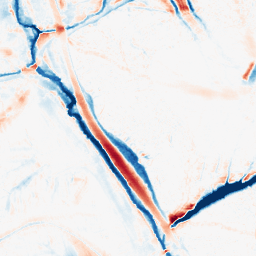
Category: morphological
Decomposition family: morphological_ellipse
Decomposition parameters: operation: average
width: 20
height: 30
Upsampling method: cubic_mitchell
Upsampling parameters: scale: 8
Upsampling scale: 8